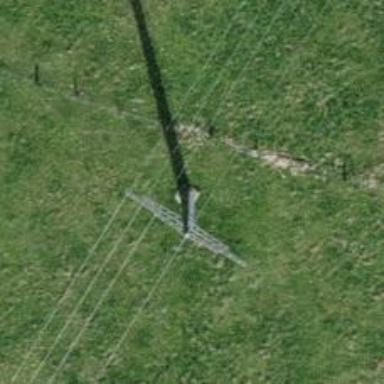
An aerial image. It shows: Power line with three cables.